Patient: sex M, age 44
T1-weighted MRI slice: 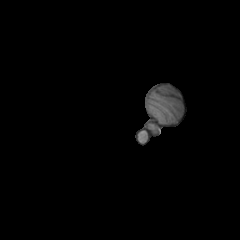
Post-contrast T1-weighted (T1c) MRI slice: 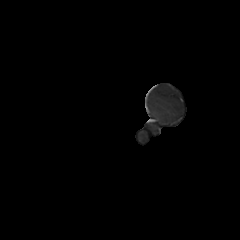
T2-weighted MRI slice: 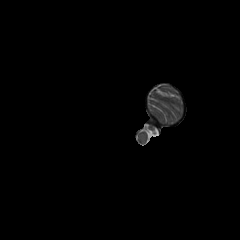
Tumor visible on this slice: no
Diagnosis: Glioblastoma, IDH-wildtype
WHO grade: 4